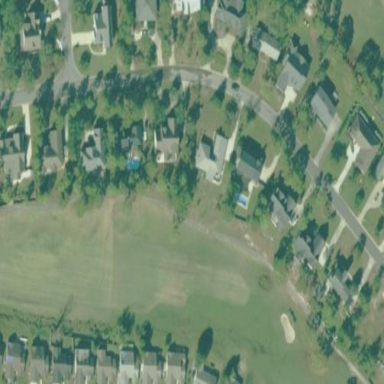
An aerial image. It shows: Golf fairway surrounded by grass.